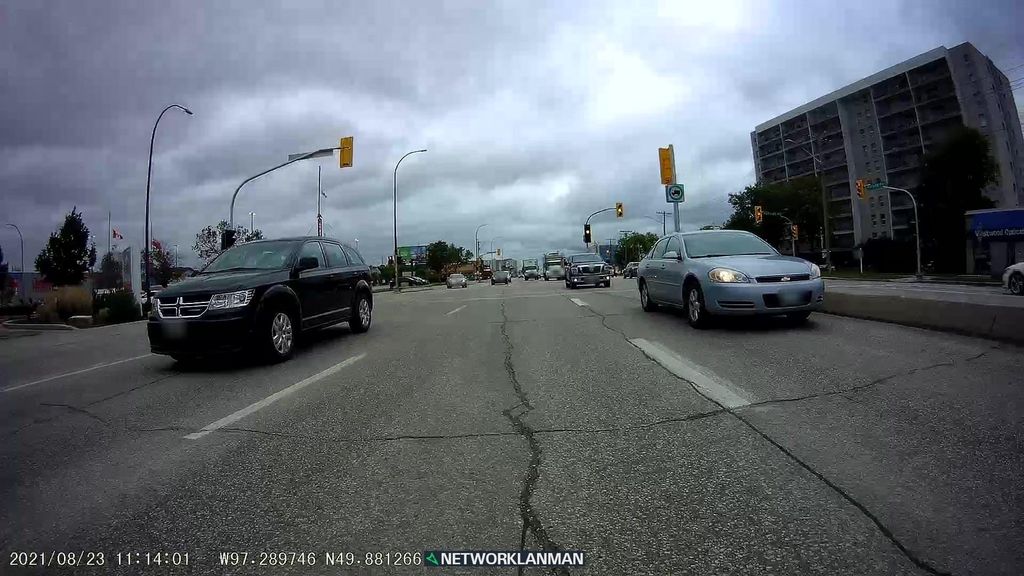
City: winnipeg